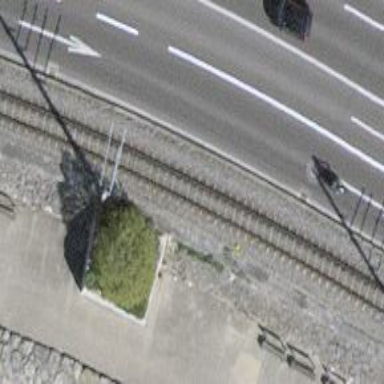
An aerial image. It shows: Light rail railway system with one track. The railway is electrified using contact line.